Here is the raw accelerometer signal from a rotor rig, plotted against time. What is the most likely rotor condition (normal, misalignment, unbalance, looseness)?
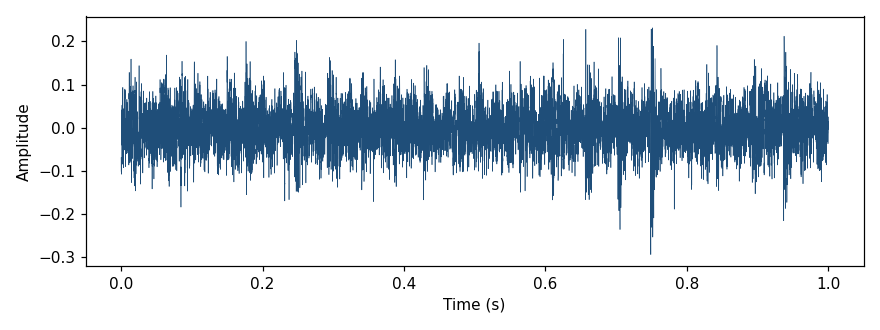
Answer: misalignment